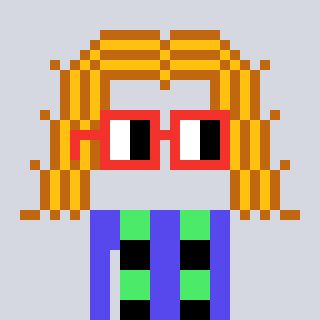
a pixel art character with square red glasses, a hair-shaped head and a computerblue-colored body on a cool background